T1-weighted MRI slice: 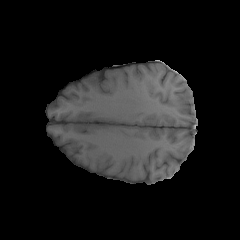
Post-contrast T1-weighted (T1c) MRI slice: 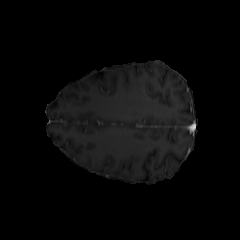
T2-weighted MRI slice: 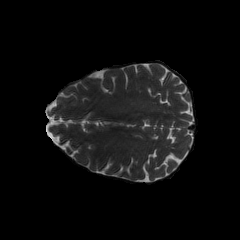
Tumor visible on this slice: no